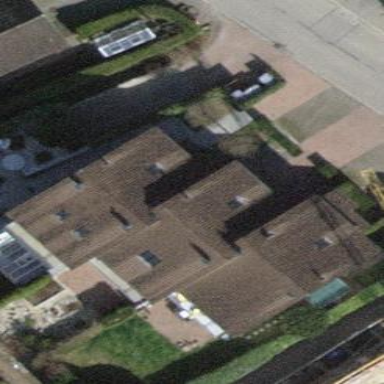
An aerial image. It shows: Simple house.